Question: I have some data stored in a python dict and need to display it in a particular order in html. For example;
'''
values = {
server1 : {'key1' : 'b', 'key2' : 'd'},
server2 : {'key1' : 'e', 'key2' : 'f'},
server3 : {'key1' : 'g', 'key2' : 'h'},
server4 : {'key1' : 'i', 'key2' : 'j'},
server5 : {'key1' : 'k', 'key2' : 'l'},
server6 : {'key1' : 'm', 'key2' : 'n'},
}
'''
should be displayed as:

Thanks
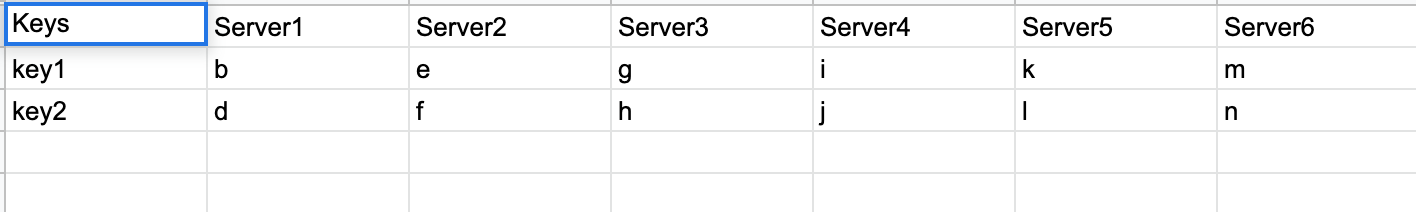
Answer: Welcome to StackOverflow! Hope this helps,.
In your input, you need to ensure that there are single quotes around the keys(''server1'', ''server2'',.... ). Otherwise, you can build your dictionary in Python.
'''
>>> values = {
... 'server1' : {'key1' : 'b', 'key2' : 'd'},
... 'server2' : {'key1' : 'e', 'key2' : 'f'},
... 'server3' : {'key1' : 'g', 'key2' : 'h'},
... 'server4' : {'key1' : 'i', 'key2' : 'j'},
... 'server5' : {'key1' : 'k', 'key2' : 'l'},
... 'server6' : {'key1' : 'm', 'key2' : 'n'},
... }
>>>
>>> df = pd.DataFrame(values)
>>> df
server1 server2 server3 server4 server5 server6
key1 b e g i k m
key2 d f h j l n
'''
To conver to HTML format
'''
>>> df.to_html()
'<table border="1" class="dataframe">
<thead>
<tr style="text-align: right;">
<th></th>
<th>server1</th>
<th>server2</th>
<th>server3</th>
<th>server4</th>
<th>server5</th>
<th>server6</th>
</tr>
</thead>
<tbody>
<tr>
<th>key1</th>
<td>b</td>
<td>e</td>
<td>g</td>
<td>i</td>
<td>k</td>
<td>m</td>
</tr>
<tr>
<th>key2</th>
<td>d</td>
<td>f</td>
<td>h</td>
<td>j</td>
<td>l</td>
<td>n</td>
</tr>
</tbody>
</table>'
>>>
'''
Using pandas 'to_html', you can get your HTML data.